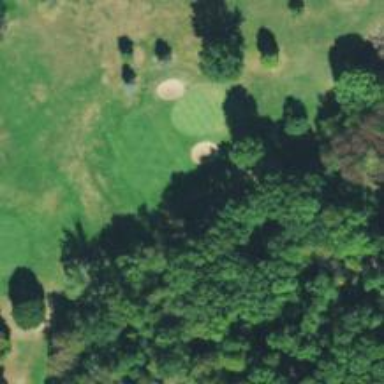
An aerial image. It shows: View of golf hole.